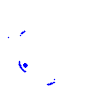
Particle: electron